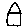
Label: house